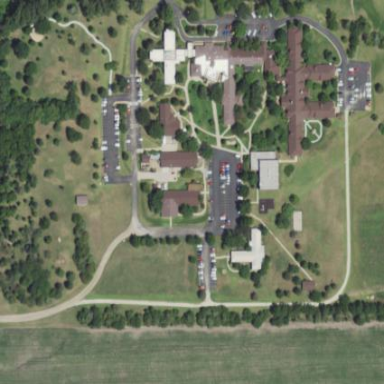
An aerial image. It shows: Healthcare facility identified as hospital.